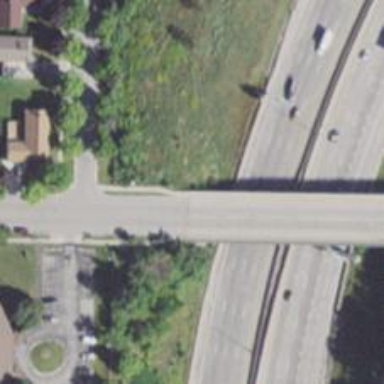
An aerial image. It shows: Cantilever footway bridge.